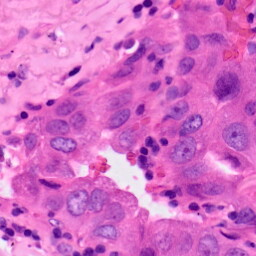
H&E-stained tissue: Lung